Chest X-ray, PA view. Patient: 80 years old, sex F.
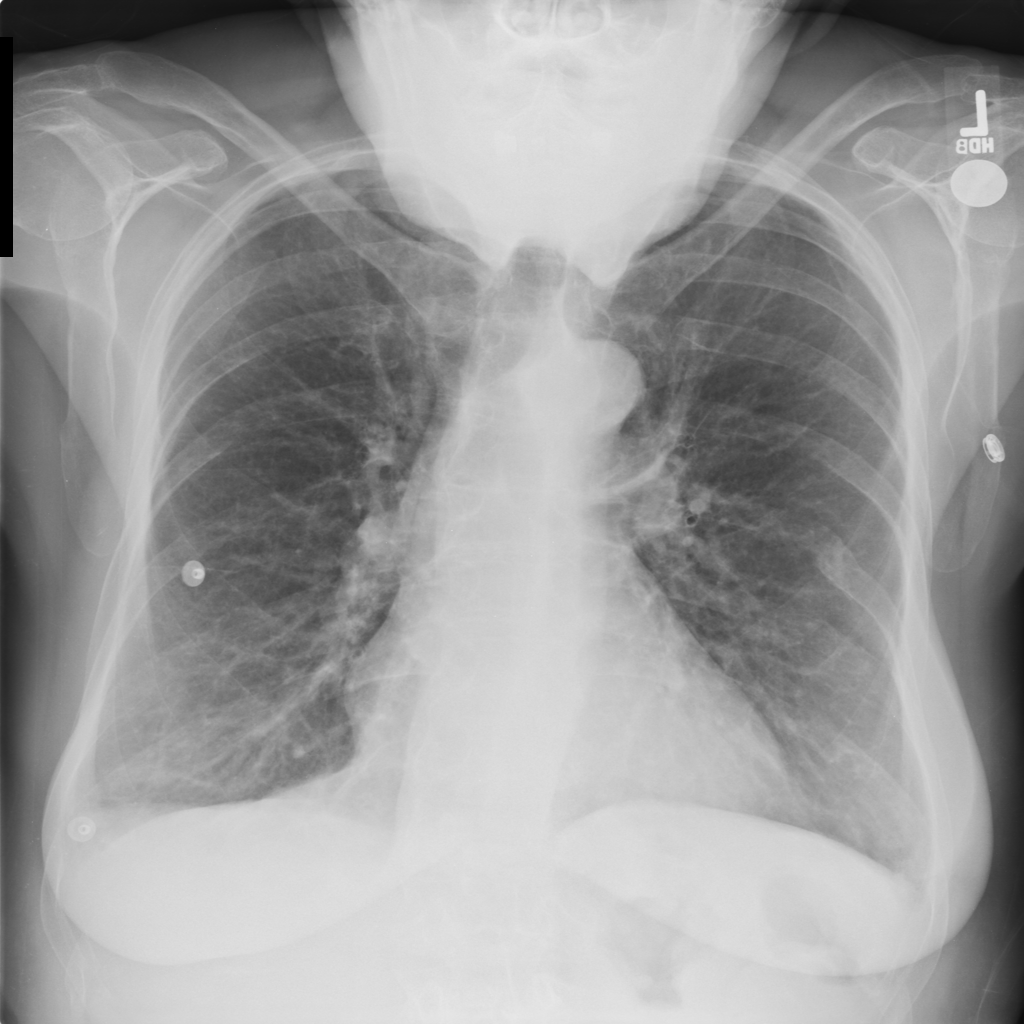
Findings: No Finding